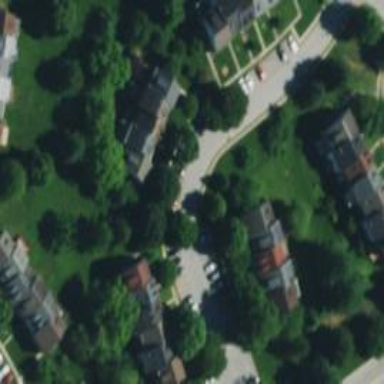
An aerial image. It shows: Neighborhood.